Field crop: tomato
Growth stage: 1
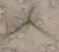
Species: cyperus